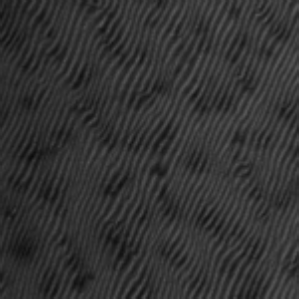
Label: frost